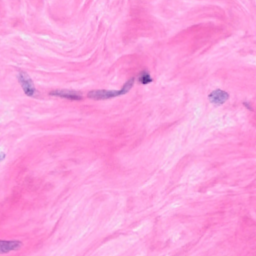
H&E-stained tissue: Breast